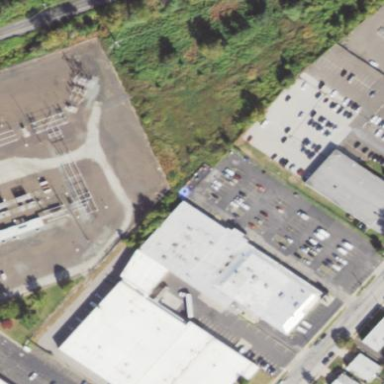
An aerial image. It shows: Commercial building.